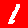
Digit: 1